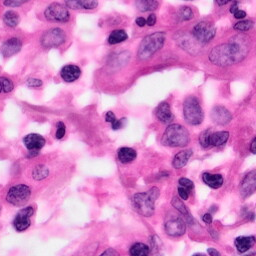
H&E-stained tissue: Pancreatic